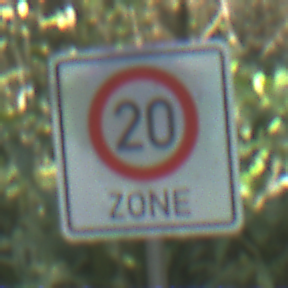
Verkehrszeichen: BeginnZone20
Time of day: Midday
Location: Outdoor (Nature)
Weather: Clear
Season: NotSpecified
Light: Natural